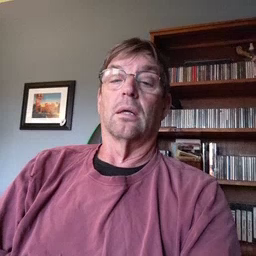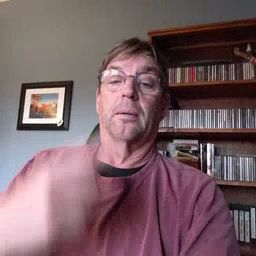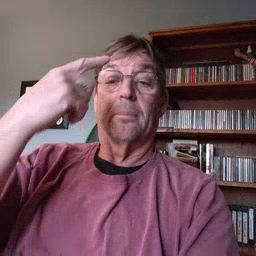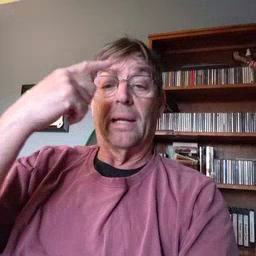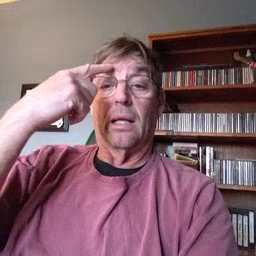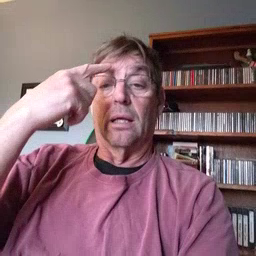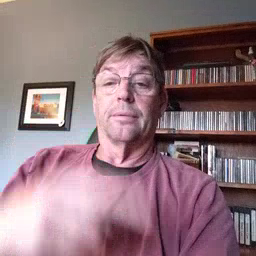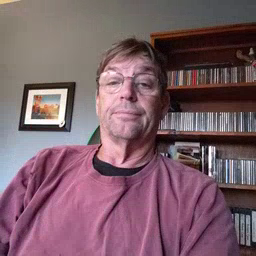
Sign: penny